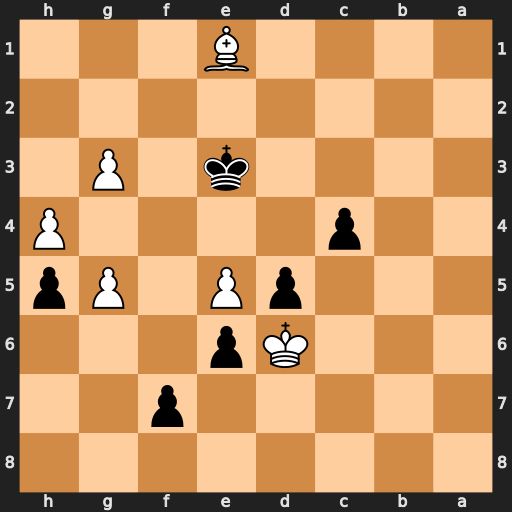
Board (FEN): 8/5p2/3Kp3/3pP1Pp/2p4P/4k1P1/8/4B3
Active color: b
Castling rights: -
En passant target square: -
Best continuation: d4 Bb4 c3 g6 fxg6